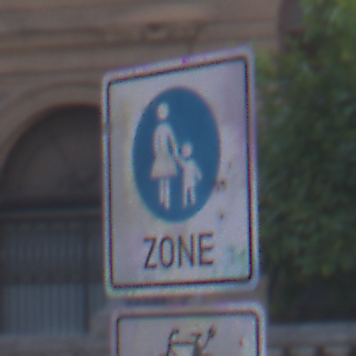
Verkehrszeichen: BeginnFussgaengerzone
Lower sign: EinspurigeFahrzeugeFrei6
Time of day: SunriseSunset
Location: Outdoor (Urban)
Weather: PartlyCloudy
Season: NotSpecified
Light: Natural